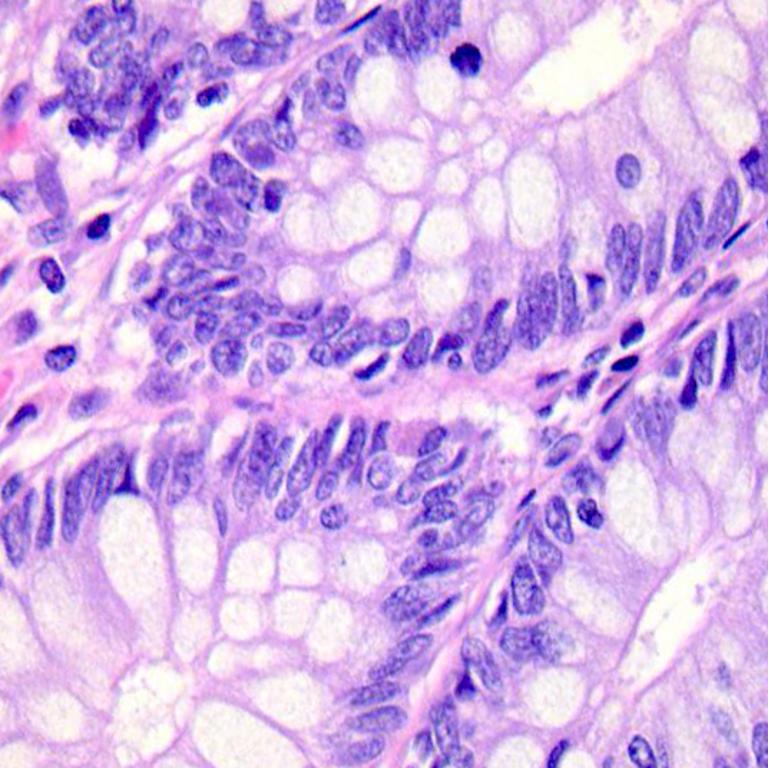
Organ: colon
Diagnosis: benign